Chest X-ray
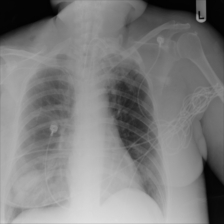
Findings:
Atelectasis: negative
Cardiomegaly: negative
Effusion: negative
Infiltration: negative
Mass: negative
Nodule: negative
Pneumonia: negative
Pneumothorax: negative
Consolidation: positive
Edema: negative
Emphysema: negative
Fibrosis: negative
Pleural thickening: negative
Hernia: negative